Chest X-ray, PA view. Patient: 71 years old, sex M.
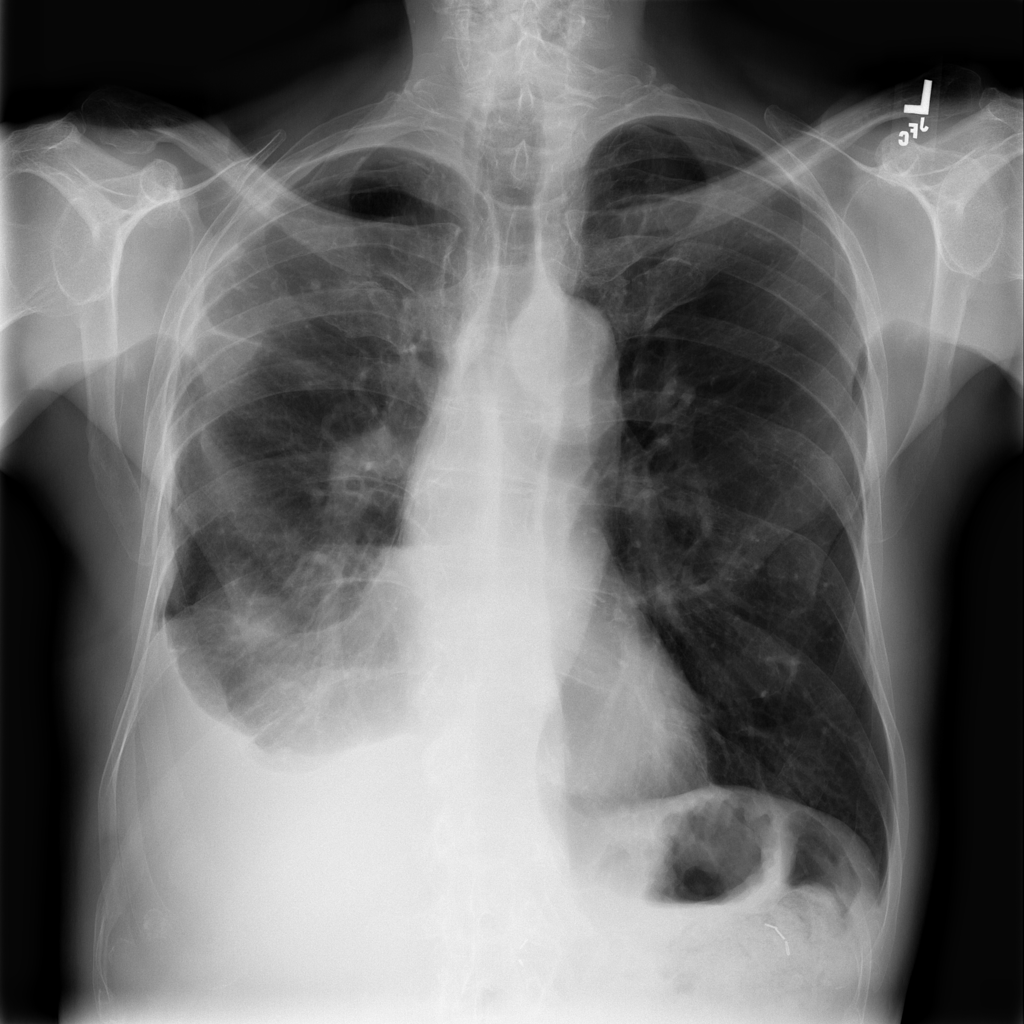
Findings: No Finding